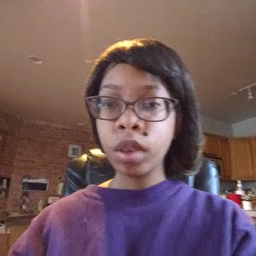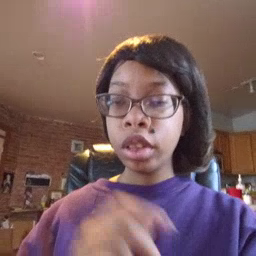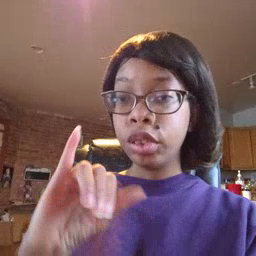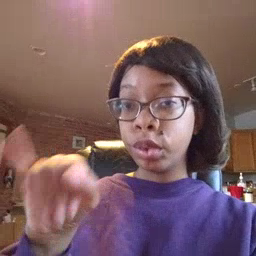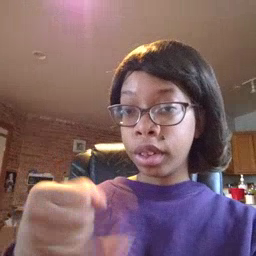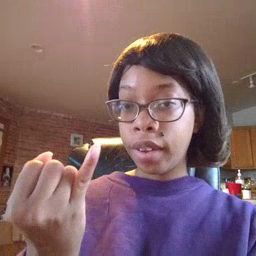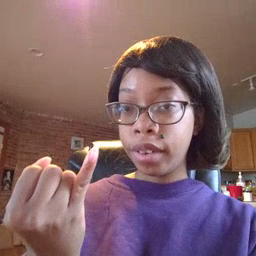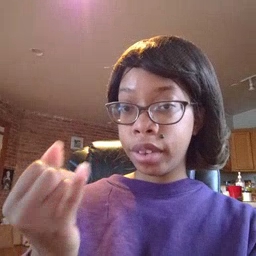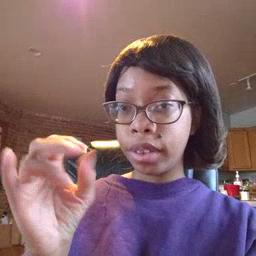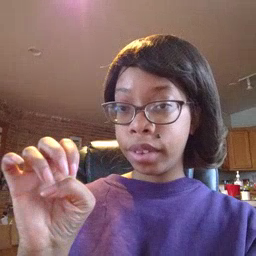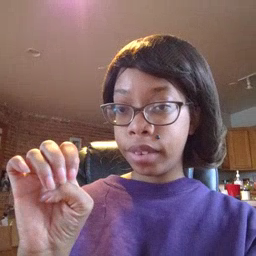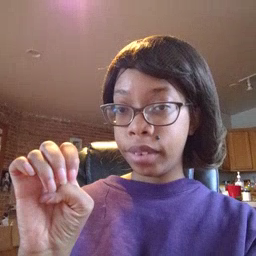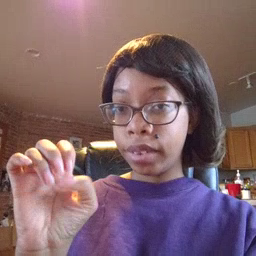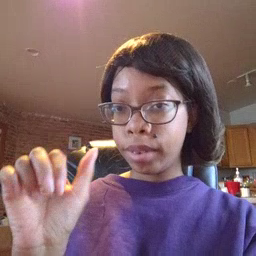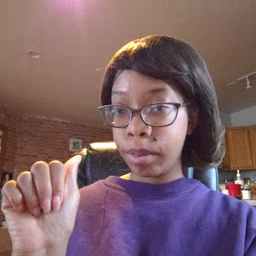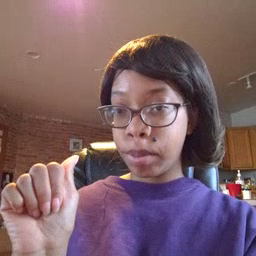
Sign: jeans